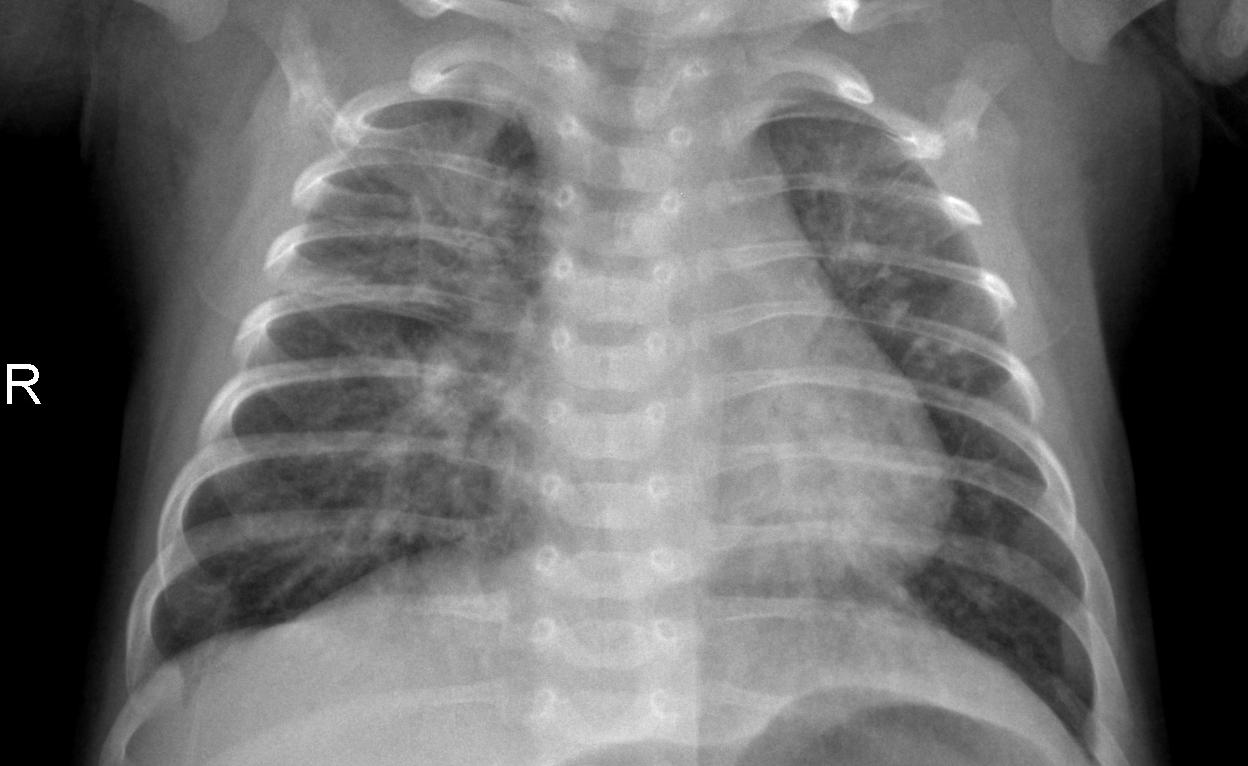
Diagnosis: PNEUMONIA